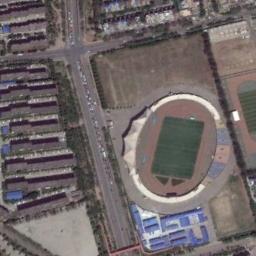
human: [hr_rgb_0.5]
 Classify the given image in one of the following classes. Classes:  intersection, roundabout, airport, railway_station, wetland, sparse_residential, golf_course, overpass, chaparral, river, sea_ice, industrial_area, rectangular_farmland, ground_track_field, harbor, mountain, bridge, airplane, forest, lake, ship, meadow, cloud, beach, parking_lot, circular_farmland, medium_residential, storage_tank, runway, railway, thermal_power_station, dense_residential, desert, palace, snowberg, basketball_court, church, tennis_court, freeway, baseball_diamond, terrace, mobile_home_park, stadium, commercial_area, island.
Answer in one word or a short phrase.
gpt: stadium